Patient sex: F
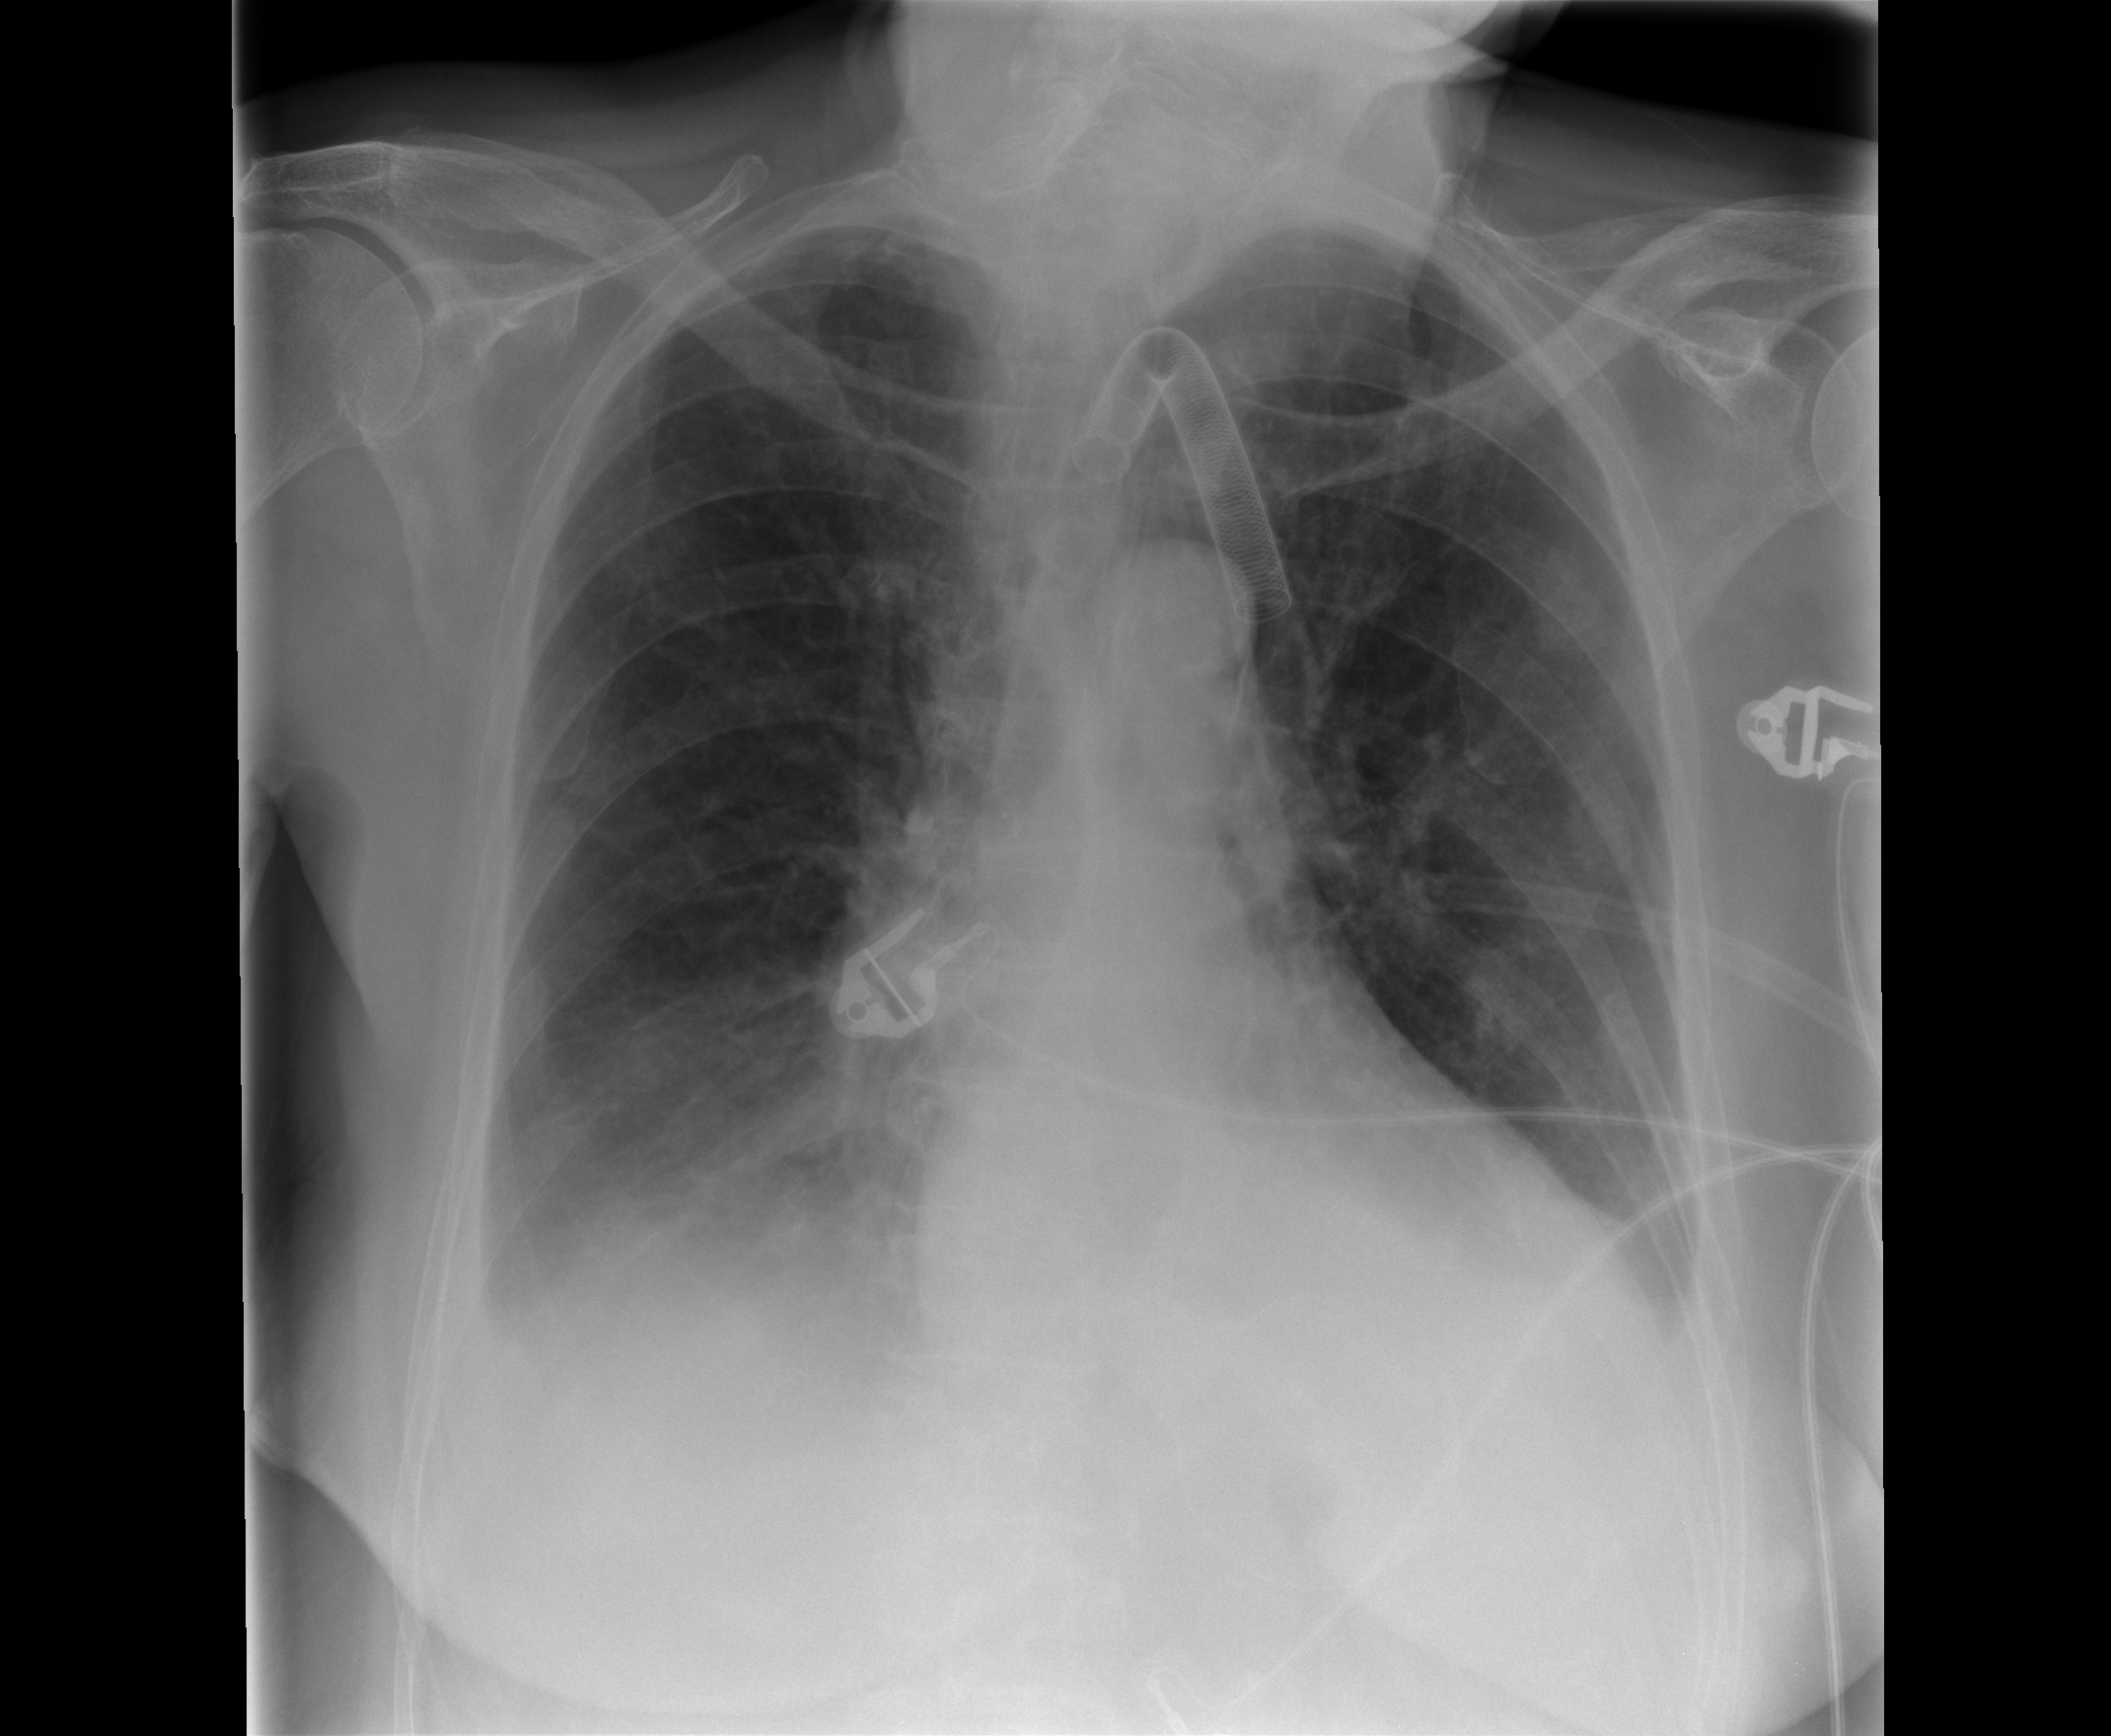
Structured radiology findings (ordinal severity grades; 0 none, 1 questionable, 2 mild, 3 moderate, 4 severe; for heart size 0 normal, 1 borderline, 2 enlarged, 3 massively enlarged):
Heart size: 1
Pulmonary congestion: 0
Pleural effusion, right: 2
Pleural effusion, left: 2
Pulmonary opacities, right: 0
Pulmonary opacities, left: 0
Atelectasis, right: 2
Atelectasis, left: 2